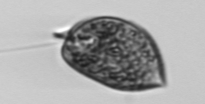
Label: Prorocentrum_micans